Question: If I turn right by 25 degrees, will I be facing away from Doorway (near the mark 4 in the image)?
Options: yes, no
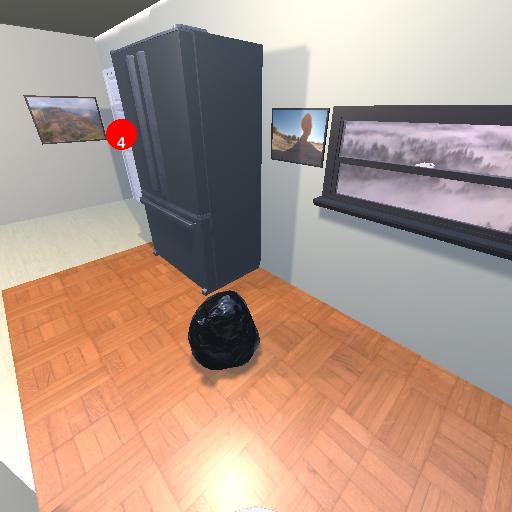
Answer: yes